Question: I have a project running with NGINX and Django via ajenti. Unfortunately i am not able to traverse the static directory. I have set index on and tried to traverse it manually but i am stuck in the same directory.
NGINX config:
'''
server {
listen *:80 default_server;
server_name testsite.com;
access_log /var/log/nginx/testsite.access.log;
error_log /var/log/nginx/testsite.error.log;
root /var/www/servers/testsite.com/testsite;
index index.html index.htm index.php;
location / {
proxy_pass http://unix:/var/run/ajenti-v-gunicorn-testsite-python-wsgi-0.sock;
proxy_set_header Host $http_host;
proxy_set_header X-Real-IP $remote_addr;
proxy_set_header X-Forwarded-Proto $scheme;
proxy_set_header X-Forwarded-For $proxy_add_x_forwarded_for;
}
location ~ /static/ {
alias /var/www/servers/testsite.com/testsite/public/static/;
autoindex on;
}
}
'''
gunicorn processes:
'''
root 2829 0.9 2.4 57896 12312 ? S 13:25 0:00 /var/www/servers/testsite.com/env/bin/python /var/www/servers/testsite.com/env/bin/gunicorn -c /etc/gunicorn.ajenti.d//testsite_python_wsgi_0.py testsite.wsgi
www-data 2842 2.1 5.0 83572 25928 ? S 13:25 0:00 /var/www/servers/testsite.com/env/bin/python /var/www/servers/testsite.com/env/bin/gunicorn -c /etc/gunicorn.ajenti.d//testsite_python_wsgi_0.py testsite.wsgi
www-data 2849 1.9 4.7 82056 24208 ? S 13:25 0:00 /var/www/servers/testsite.com/env/bin/python /var/www/servers/testsite.com/env/bin/gunicorn -c /etc/gunicorn.ajenti.d//testsite_python_wsgi_0.py testsite.wsgi
www-data 2858 1.8 4.7 82064 24212 ? S 13:25 0:00 /var/www/servers/testsite.com/env/bin/python /var/www/servers/testsite.com/env/bin/gunicorn -c /etc/gunicorn.ajenti.d//testsite_python_wsgi_0.py testsite.wsgi
'''
NGINX processes:
'''
ps -ef | grep nginx
root 29364 1 0 11:40 ? 00:00:00 nginx: master process /usr/sbin/nginx
www-data 29365 29364 0 11:40 ? 00:00:00 nginx: worker process
root 29378 26678 0 11:43 pts/0 00:00:00 grep nginx
'''
Directory permission:
'''
ls -ls
total 52
36 -rwxrwxrwx 1 www-data www-data 36864 Apr 10 10:58 db.sqlite3
4 -rwxrwxrwx 1 www-data www-data 250 Apr 10 10:58 manage.py
4 drwxrwxrwx 3 www-data www-data 4096 Apr 10 10:59 public
4 drwxrwxrwx 2 www-data www-data 4096 Apr 10 11:29 testsite
4 -rwxrwxrwx 1 www-data www-data 169 Apr 10 11:08 testsite.wsgi
'''
Image showing that its impossible to traverse the directory.

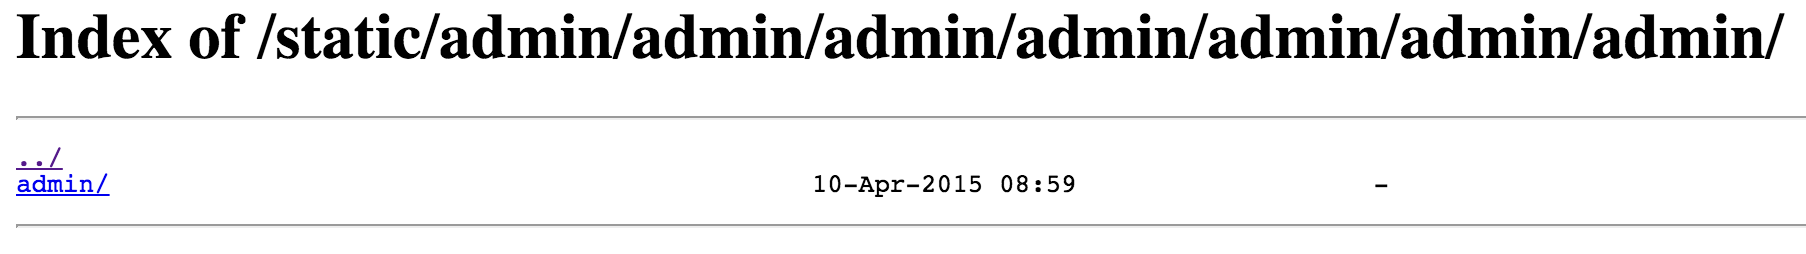
Answer: Try including this in your 'urls.py' file:
'''
admin_media_path = os.path.join(django.__path__[0], 'contrib', 'admin', 'static', 'admin')
urlpatterns = patterns('',
url(r'^static/admin/(?P<path>.*)$', 'django.views.static.serve', {
'document_root': admin_media_path,
}),
)
'''
This should do the trick.